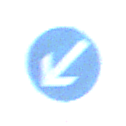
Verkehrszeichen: VorgeschriebeneVorbeifahrtLinks
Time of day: SunriseSunset
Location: Outdoor (Nature)
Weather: PartlyCloudy
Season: NotSpecified
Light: Natural